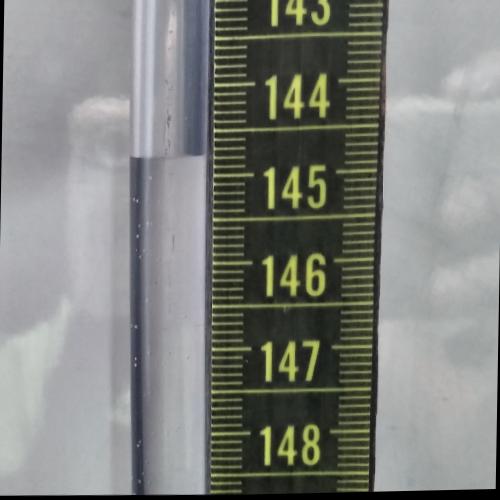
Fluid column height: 144.8 cm